Field crop: maize
Growth stage: 1
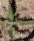
Species: atriplex